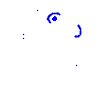
Particle: electron